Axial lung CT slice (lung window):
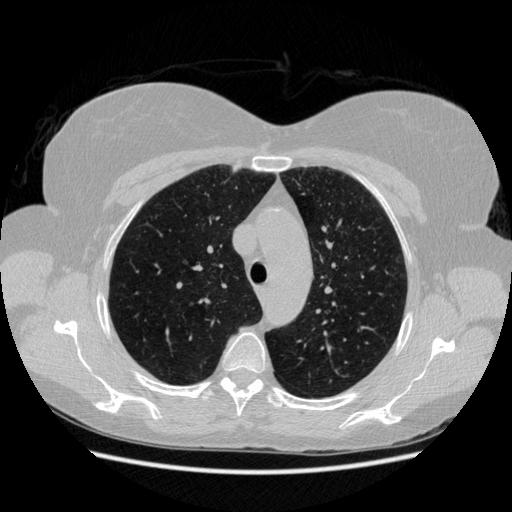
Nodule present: no